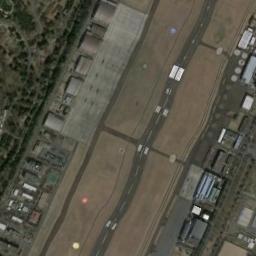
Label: airport